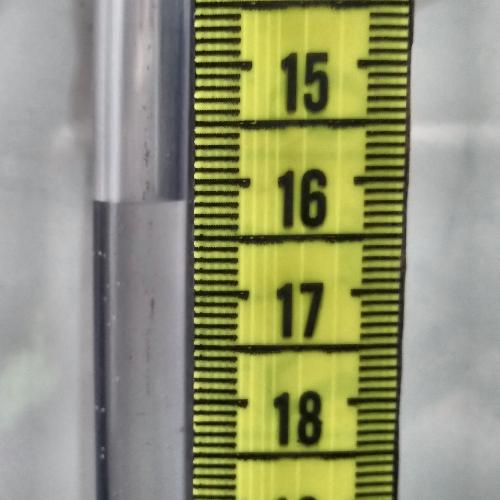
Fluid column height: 16.2 cm